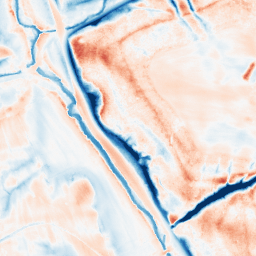
Category: trend_removal
Decomposition family: local_polynomial
Decomposition parameters: window_size: 31
degree: 3
Upsampling method: cubic_catmull_rom
Upsampling parameters: scale: 8
Upsampling scale: 8